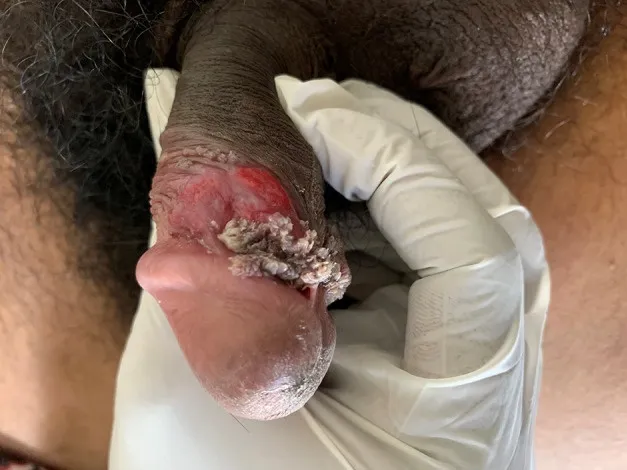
A single clean ulcer on the coronal sulcus.
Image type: medical_photograph (skin_photograph)